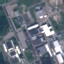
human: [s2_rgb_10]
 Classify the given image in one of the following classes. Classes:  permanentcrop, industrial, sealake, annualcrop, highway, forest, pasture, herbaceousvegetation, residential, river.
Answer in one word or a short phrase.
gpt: Industrial